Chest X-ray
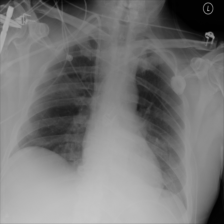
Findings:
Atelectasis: negative
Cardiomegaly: negative
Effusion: negative
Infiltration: positive
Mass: negative
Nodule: negative
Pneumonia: negative
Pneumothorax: negative
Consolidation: positive
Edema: negative
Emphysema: negative
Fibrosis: negative
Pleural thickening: negative
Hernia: negative